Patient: sex F, age 55
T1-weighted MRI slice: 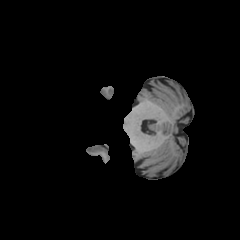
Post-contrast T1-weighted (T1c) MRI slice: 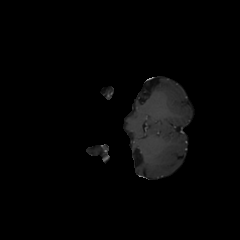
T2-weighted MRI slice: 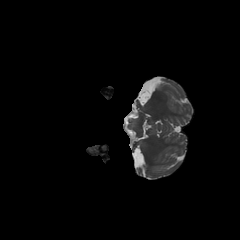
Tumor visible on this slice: no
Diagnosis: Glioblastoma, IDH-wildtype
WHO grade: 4